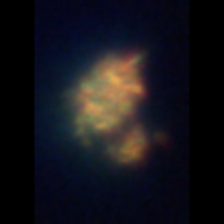
Taxon: Unknown_detritus
Group: Unknown